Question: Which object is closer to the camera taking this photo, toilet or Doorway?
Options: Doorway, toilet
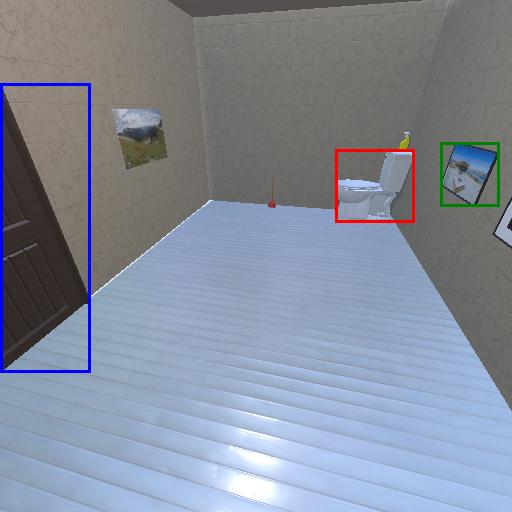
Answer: Doorway